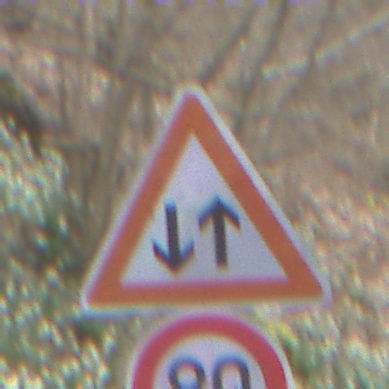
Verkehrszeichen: Gegenverkehr
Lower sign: Geschwindigkeit80
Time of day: MorningAfternoon
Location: Outdoor (Nature)
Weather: PartlyCloudy
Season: NotSpecified
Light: Natural